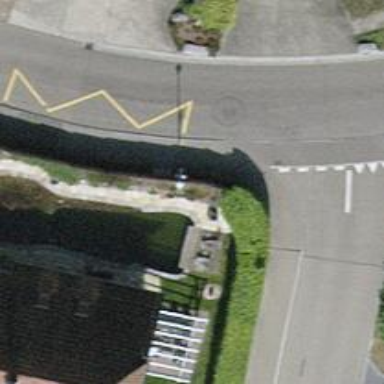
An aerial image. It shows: Bus stop with platform for public transport.